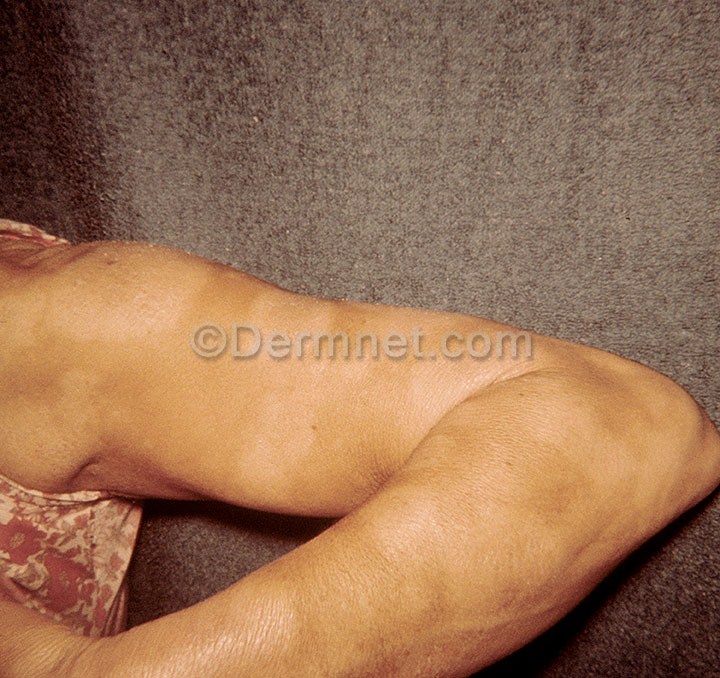
Disease: Actinic Keratosis Basal Cell Carcinoma and other Malignant Lesions